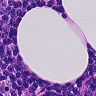
Metastatic tissue present: no